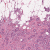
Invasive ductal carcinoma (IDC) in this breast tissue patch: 1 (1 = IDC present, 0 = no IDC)